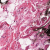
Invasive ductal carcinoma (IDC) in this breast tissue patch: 0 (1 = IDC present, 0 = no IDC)